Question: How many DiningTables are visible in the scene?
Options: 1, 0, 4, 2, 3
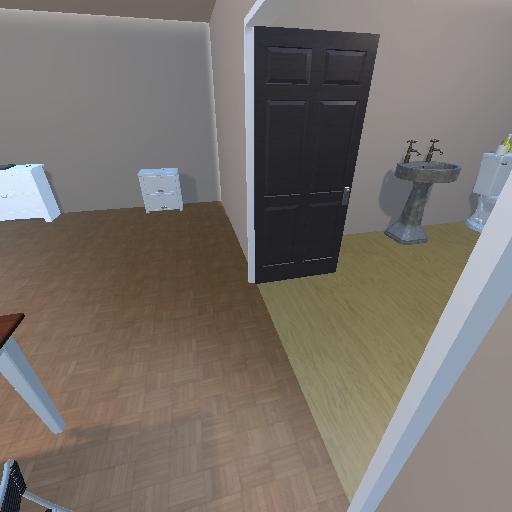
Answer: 1